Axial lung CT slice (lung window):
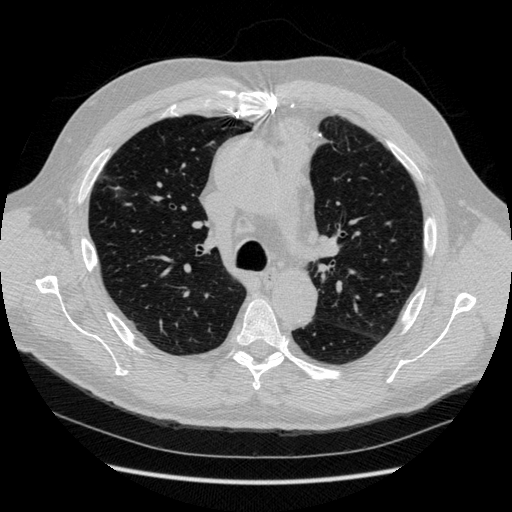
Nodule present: yes
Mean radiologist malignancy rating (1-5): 3